Field crop: tomato
Growth stage: 2
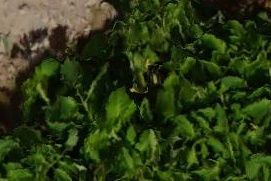
Species: tomato